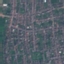
Land use / land cover class: Residential